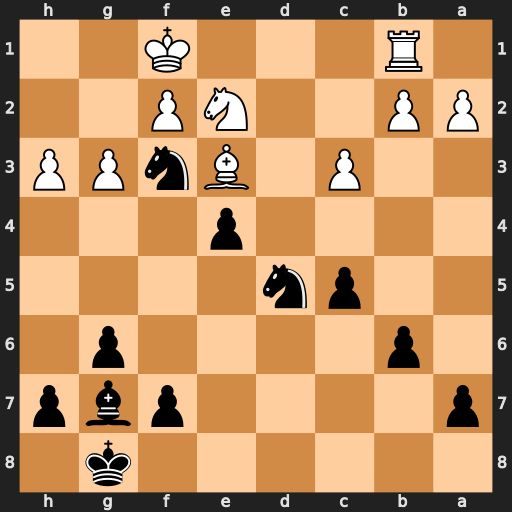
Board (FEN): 6k1/p4pbp/1p4p1/2pn4/4p3/2P1BnPP/PP2NP2/1R3K2
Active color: b
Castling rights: -
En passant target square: -
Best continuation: Nxe3+ fxe3 Nd2+ Ke1 Nxb1